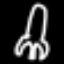
Label: fork